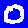
Digit: 0